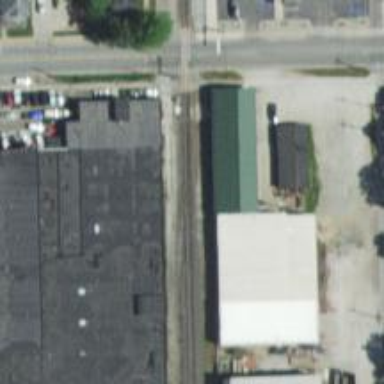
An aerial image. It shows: Railway siding for service.